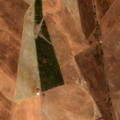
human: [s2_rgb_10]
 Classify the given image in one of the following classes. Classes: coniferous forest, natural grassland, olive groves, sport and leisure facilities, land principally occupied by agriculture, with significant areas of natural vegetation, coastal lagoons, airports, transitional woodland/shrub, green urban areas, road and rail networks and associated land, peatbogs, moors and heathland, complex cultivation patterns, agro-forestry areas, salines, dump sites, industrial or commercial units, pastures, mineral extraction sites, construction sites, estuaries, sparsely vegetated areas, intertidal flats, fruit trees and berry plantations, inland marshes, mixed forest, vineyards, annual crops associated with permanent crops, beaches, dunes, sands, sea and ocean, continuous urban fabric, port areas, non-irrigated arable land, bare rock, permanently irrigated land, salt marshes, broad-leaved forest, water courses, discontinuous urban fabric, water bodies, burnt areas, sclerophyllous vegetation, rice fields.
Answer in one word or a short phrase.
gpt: non-irrigated arable land, permanently irrigated land